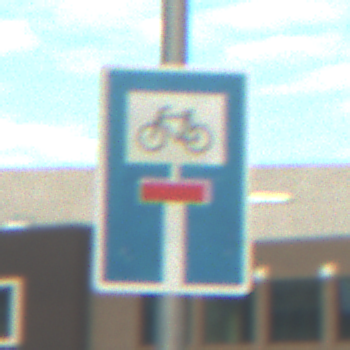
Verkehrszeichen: SackgasseRadverkehrDurchlaessig
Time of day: MorningAfternoon
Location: Outdoor (Urban)
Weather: PartlyCloudy
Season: NotSpecified
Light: Natural